Question: I have an expandable listview and I want to change the background of every single header it has. It has 4 headers. This is how I want it to look:

How do I change the background of all four headers and then add my custom 'green arrow' to it? The main part right now is to change the background of headers, the green arrow is just a bonus answer :)
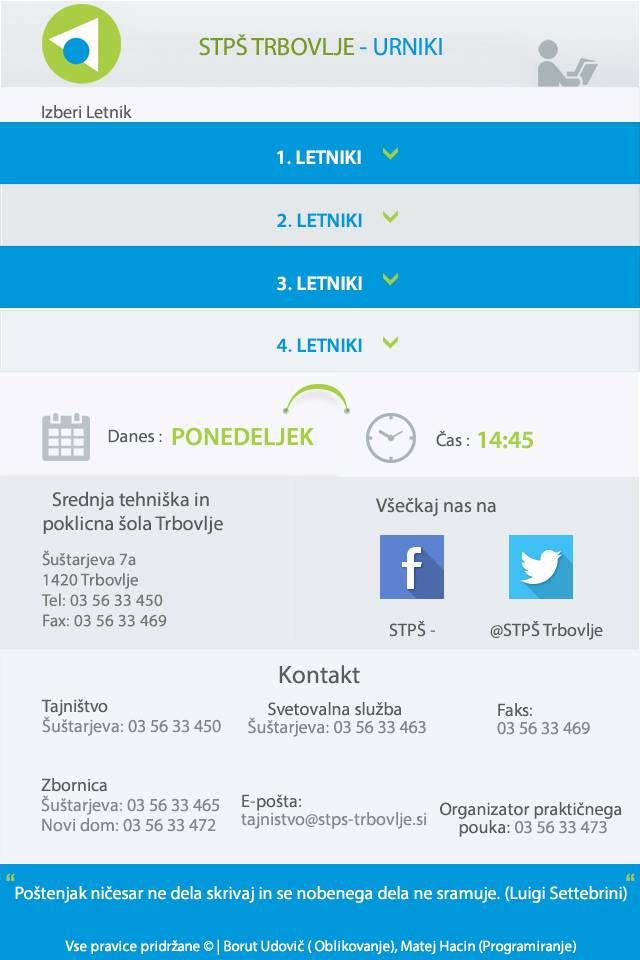
Answer: This is how I solved my problem:
'''
switch(groupPosition){
case 0:
convertView.setBackground(this._context.getResources().getDrawable(R.drawable.light_blue));
break;
case 1:
convertView.setBackground(this._context.getResources().getDrawable(R.drawable.drugi_letniki_color));
break;
case 2:
convertView.setBackground(this._context.getResources().getDrawable(R.drawable.light_blue));
break;
case 3:
convertView.setBackground(this._context.getResources().getDrawable(R.drawable.cetrti_letniki_color));
break;
}
'''
groupPosition is integer variable from getGroupView method